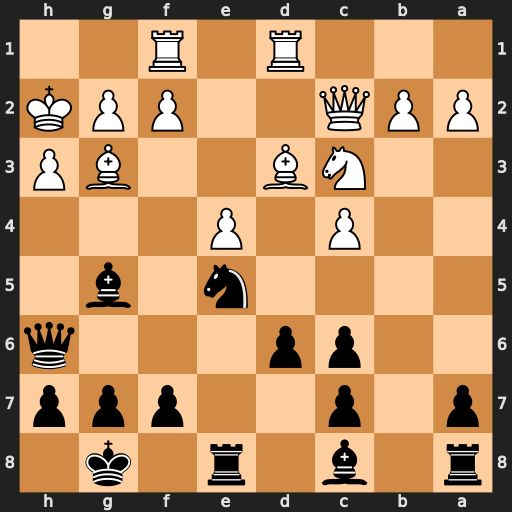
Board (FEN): r1b1r1k1/p1p2ppp/2pp3q/4n1b1/2P1P3/2NB2BP/PPQ2PPK/3R1R2
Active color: b
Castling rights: -
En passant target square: -
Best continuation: Nf3+ gxf3 Qxh3+ Kg1 Re6